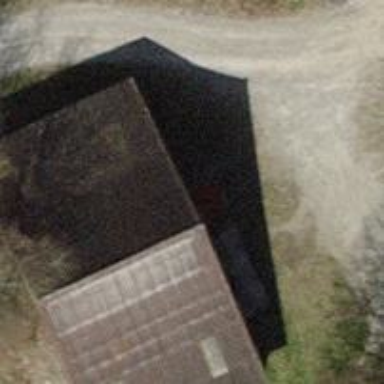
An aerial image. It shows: Gabled roof on farm auxiliary building.